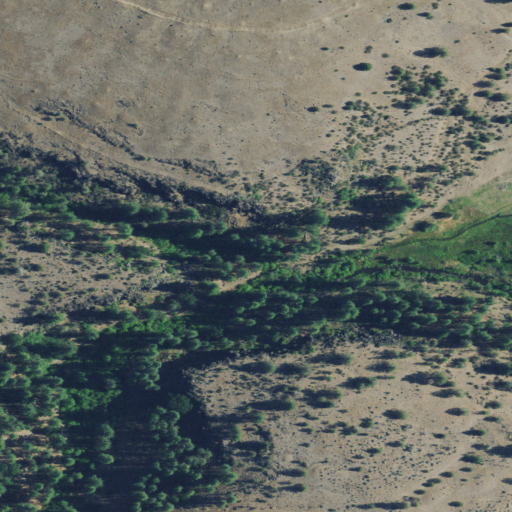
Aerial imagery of valley in Oregon named Pine Hollow containing grassland, shrub, evergreen forest, open development, and woody wetlands